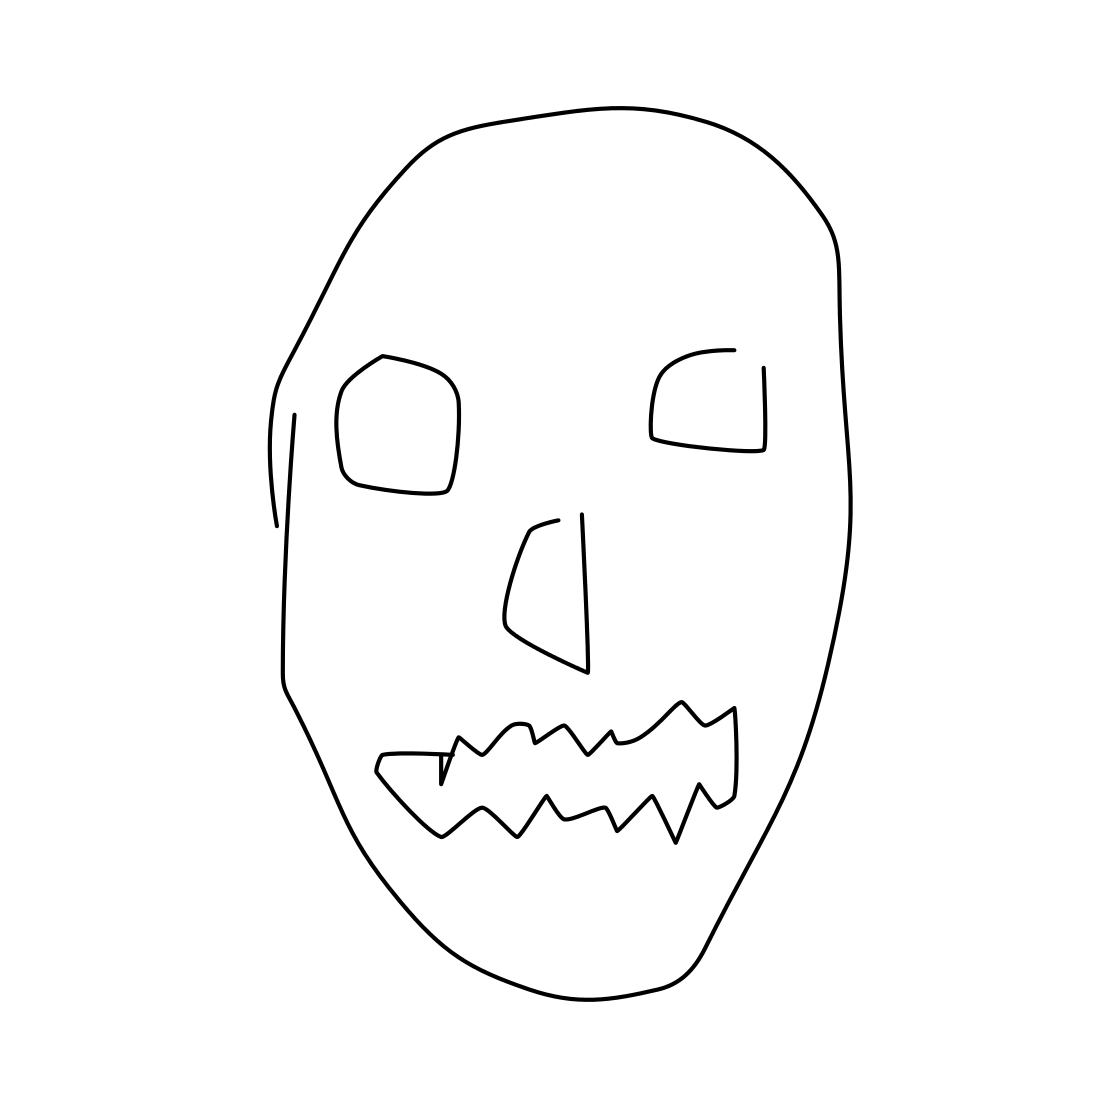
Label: human-skeleton